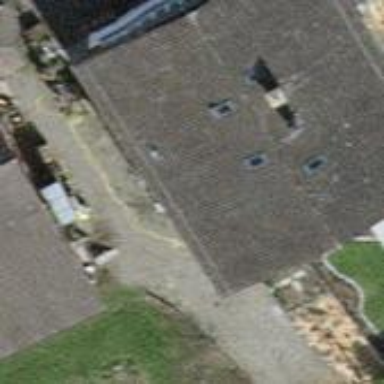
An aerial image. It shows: Simple house.